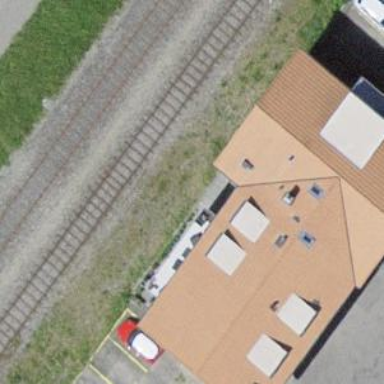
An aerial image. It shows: Railway service station.